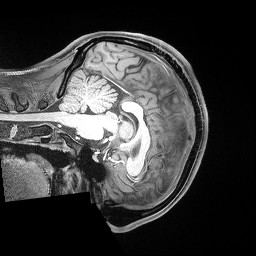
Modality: T1w
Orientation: sagittal
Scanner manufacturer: siemens
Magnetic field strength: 3 T
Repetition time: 2.53 s
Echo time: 0.00169 s